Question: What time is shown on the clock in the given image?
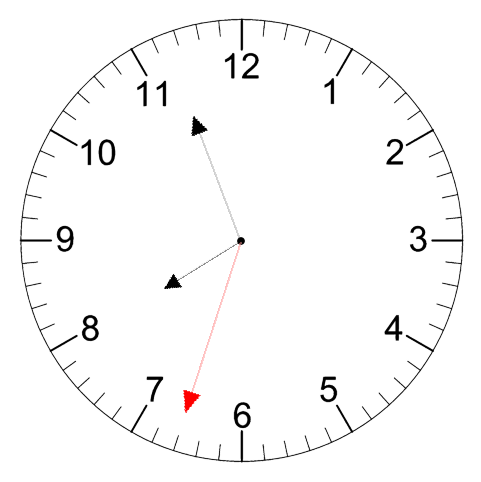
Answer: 07:56:33